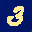
Label: 3